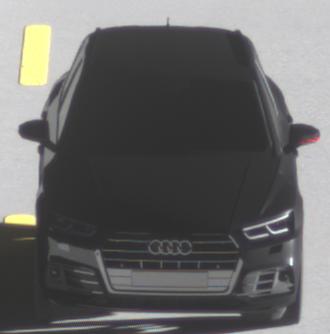
Make: Audi
Model: Q5 45 TFSI
Detailed model: Q5 (FY)
Model produced from: 2019/01
Model produced until: 2019/05
Doors: 5
Color: black
Road condition: dry road
Daytime: sunrise or sunset
Contrast: high contrast